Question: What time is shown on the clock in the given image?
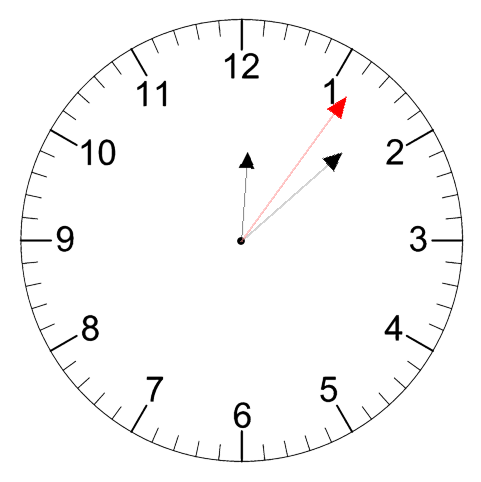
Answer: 12:08:06